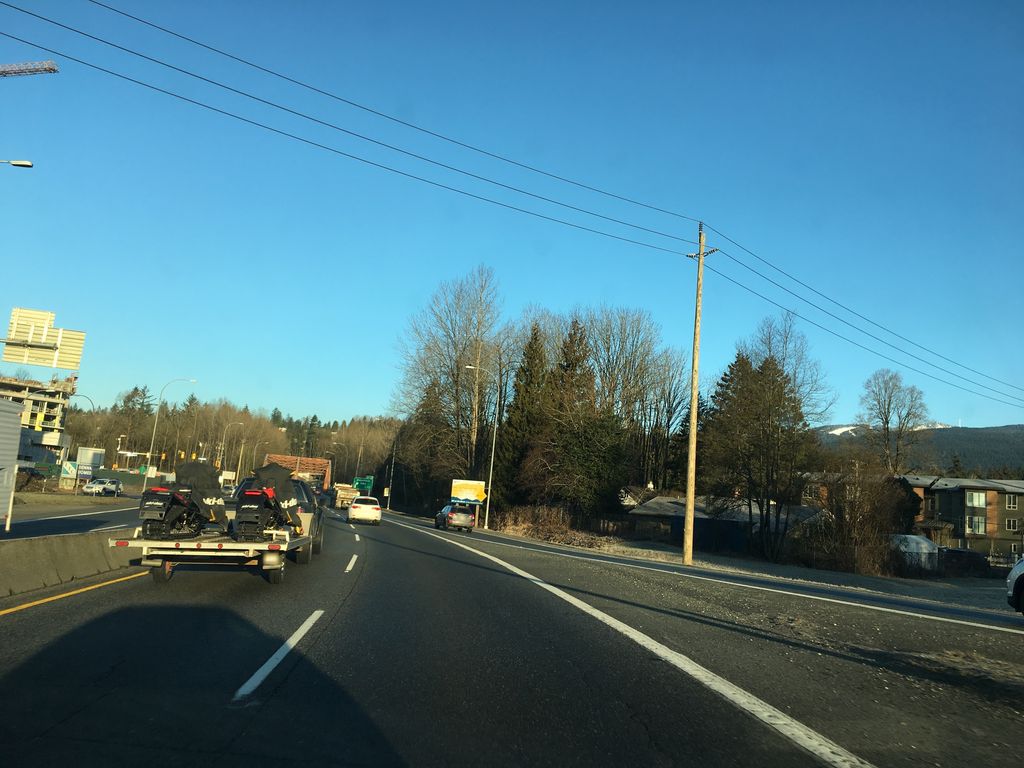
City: vancouver